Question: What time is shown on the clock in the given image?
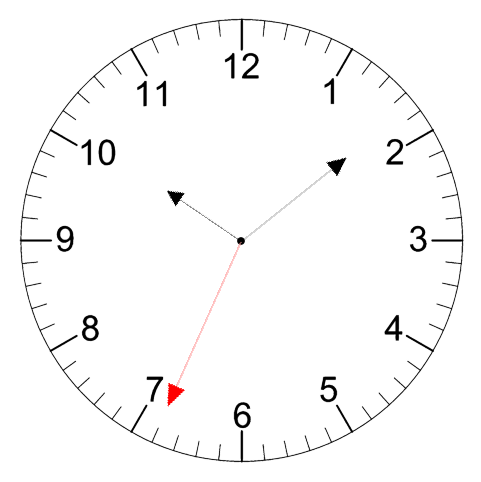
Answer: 10:08:34